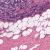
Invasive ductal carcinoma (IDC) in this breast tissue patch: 1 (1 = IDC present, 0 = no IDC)